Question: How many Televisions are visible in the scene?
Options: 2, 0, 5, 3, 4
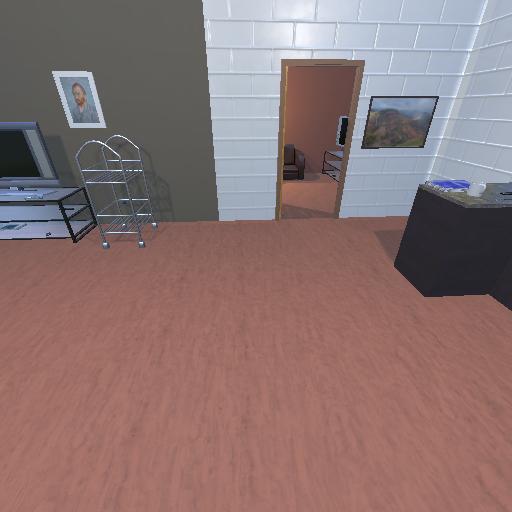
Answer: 2